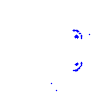
Particle: proton